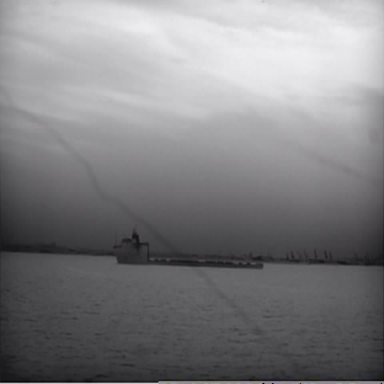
There is a liner in the infrared image.